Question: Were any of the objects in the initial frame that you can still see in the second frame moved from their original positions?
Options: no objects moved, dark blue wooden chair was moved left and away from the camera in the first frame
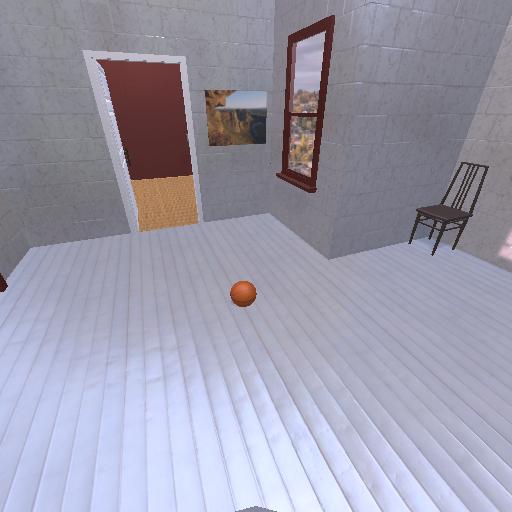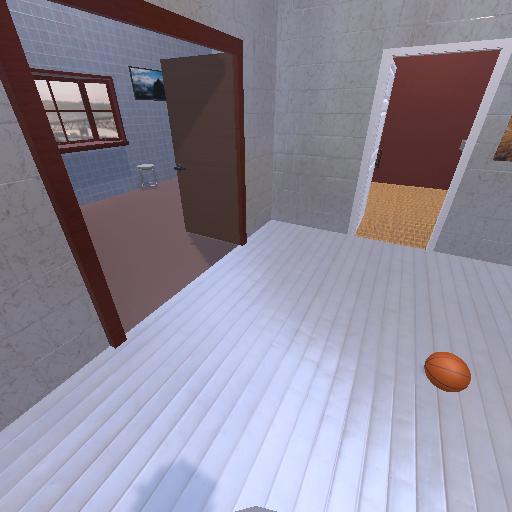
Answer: no objects moved